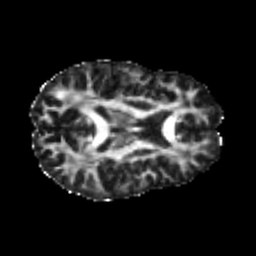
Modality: FA
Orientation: axial
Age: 21
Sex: female
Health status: healthy
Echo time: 0.074 s